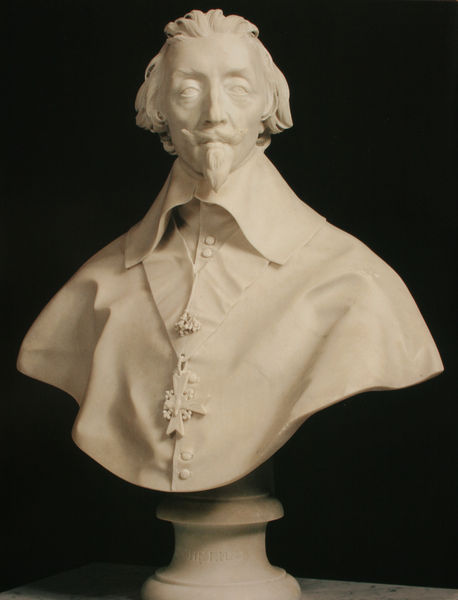
Titel: Porträt Kardinal Armand-Jean du Plessis, Herzog von Richelieu
Künstler: Gianlorenzo Bernini
Standort: Paris
Institution: Musée du Louvre
Schlagwörter: kopf, mann, schatten, umhang, weiß, frankreich, frisur, haar, hell, hintergrund, licht, marmor, mund, nase, schwarz, stirn, säule, blick, beige, bart, augen, band, barock, falten, gesicht, kragen, sockel, stein, tot, bildnis, portrait, porträt, auge, geistlicher, gewand, haare, mantel, brustbild, knopf, lippen, locken, skulptur, statue, schärpe, schrift, kette, bischof, cardinal, church, folds, priest, white, collar, hair, nose, old, robe, schnurbart, realistisch, ernst, inschrift, büste, starr, plastik, knöpfe, kinnbart, lider, foto, fotografie, photographie, kreuz, initialen, schiller, orden, kardinal, spitzbart, geheimratsecken, photo, anhänger, farbfoto, man, stone, general, priester, head, eyes, male, ribbon, sash, koralle, goethe, bust, colar, fotographie, mouth, buttons, beard, aufnahme, cross, necklace, sculpture, beschädigung, ornat, breast, discovery, minister, marble, human, ordensband, cape, cheeks, cloak, shoulder, vest, kreut, ears, statur, skultur, medieval, crucifix, pale, medal, bernini, christian, hare, carving, malteserkreuz, forehead, pedestal, shirt, goatee, button, buste, richelieu, mustache, moustache, base, serious, mazarin, gibs, asen, kardinal richelieu, kardinal richeöieu, kreukette, porträtbüse, emblem, üste, #kragen, brows, religous, regal, dignified, kreutz, schnurrbart, gian lorenzo, bskulptur, barttracht, heilig, kleidung, templar, bearad, vandyke, voltaire, selbstbild, raleigh